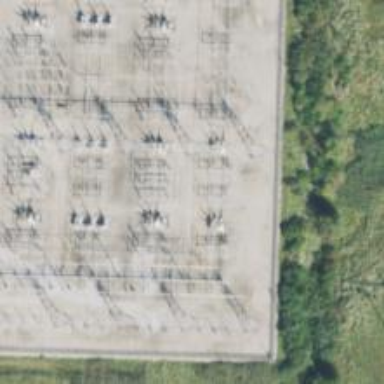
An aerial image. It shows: Switch for power supply.